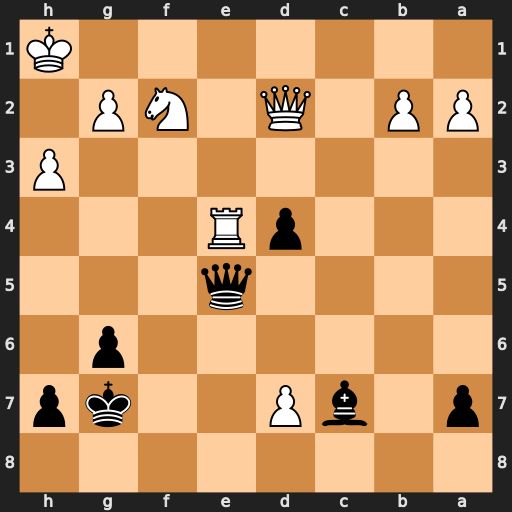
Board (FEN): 8/p1bP2kp/6p1/4q3/3pR3/7P/PP1Q1NP1/7K
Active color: b
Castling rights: -
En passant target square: -
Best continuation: Qh2#